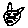
Label: cat